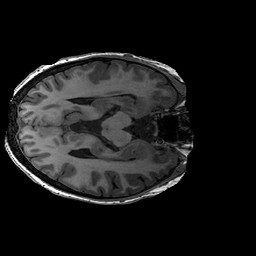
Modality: T1w
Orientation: axial
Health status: ill
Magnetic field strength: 3 T